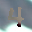
Label: 4